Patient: sex F, age 57
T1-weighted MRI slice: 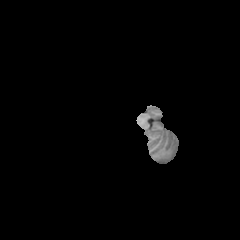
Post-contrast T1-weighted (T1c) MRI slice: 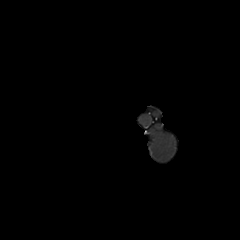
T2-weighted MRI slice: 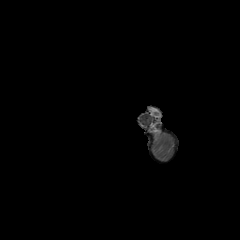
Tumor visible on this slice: no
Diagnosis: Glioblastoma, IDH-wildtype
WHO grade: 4